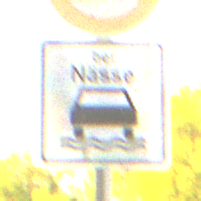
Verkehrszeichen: BeiNaesse
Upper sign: Geschwindigkeit70
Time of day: SunriseSunset
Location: Outdoor (RoadRail)
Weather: Clear
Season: NotSpecified
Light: Natural